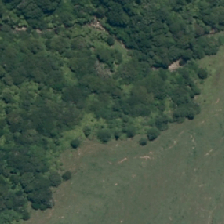
Land cover: indigenous_forest